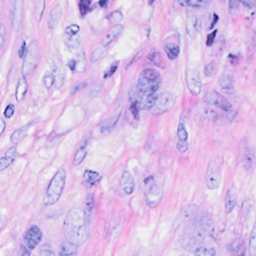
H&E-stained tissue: Breast